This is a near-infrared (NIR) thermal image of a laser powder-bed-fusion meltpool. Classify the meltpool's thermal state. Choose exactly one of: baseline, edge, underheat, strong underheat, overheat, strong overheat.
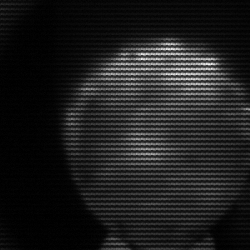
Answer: edge